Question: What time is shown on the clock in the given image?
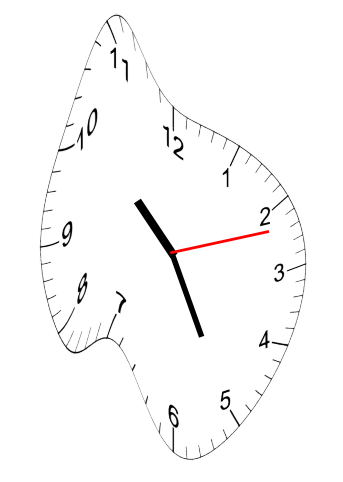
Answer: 10:25:12